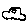
Label: car